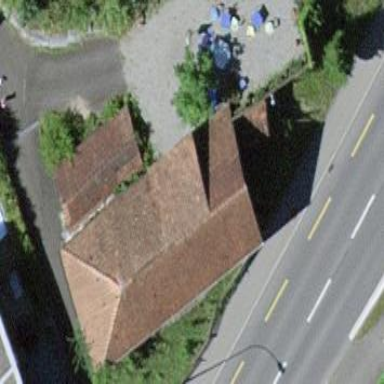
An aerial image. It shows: Shed building.